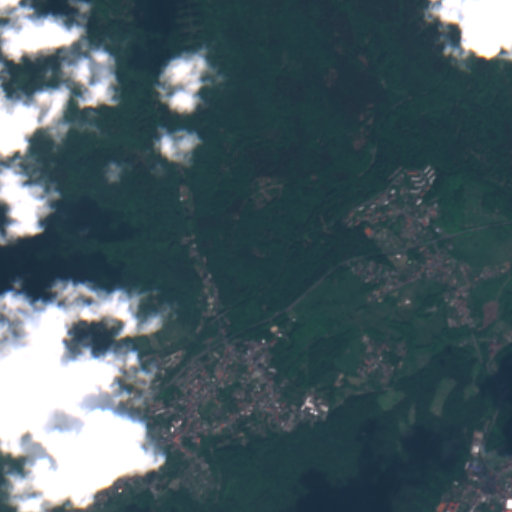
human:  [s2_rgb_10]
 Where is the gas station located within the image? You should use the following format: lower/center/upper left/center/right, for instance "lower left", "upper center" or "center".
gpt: The gas station is located in the center right of the image.
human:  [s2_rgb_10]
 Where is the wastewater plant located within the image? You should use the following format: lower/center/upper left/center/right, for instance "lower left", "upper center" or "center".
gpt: The wastewater plant is located in the lower left of the image.
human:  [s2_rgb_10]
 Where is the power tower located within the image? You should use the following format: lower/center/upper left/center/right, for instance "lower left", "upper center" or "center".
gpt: There is no power tower in the image.